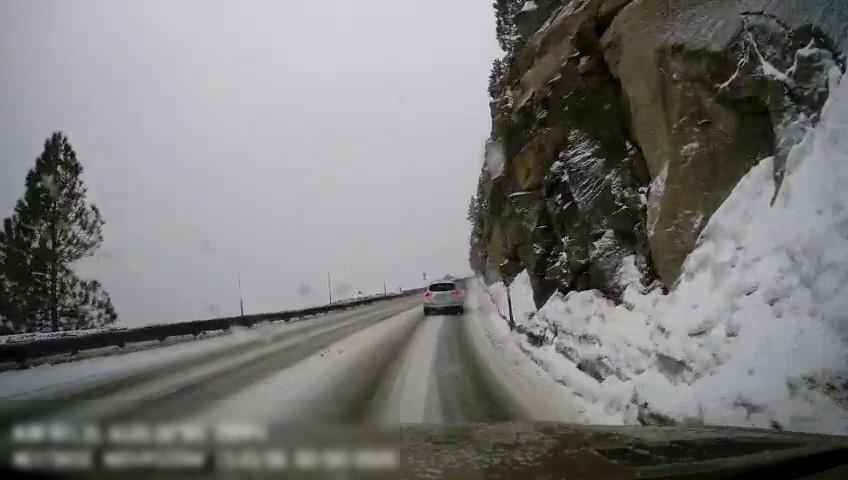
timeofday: Day
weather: Snowy
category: Drivable Space
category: Vehicles | SUV